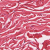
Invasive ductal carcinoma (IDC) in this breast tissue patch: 0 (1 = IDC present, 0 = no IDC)